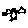
Label: bird